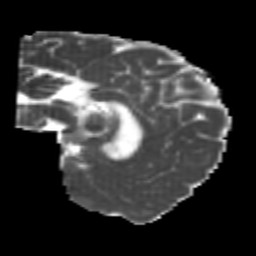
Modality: MD
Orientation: sagittal
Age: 21
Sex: male
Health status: healthy
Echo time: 0.074 s